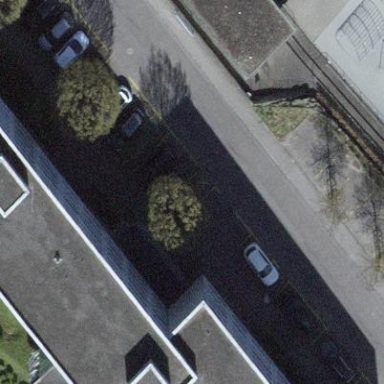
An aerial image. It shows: Parking area with grass paver surface.